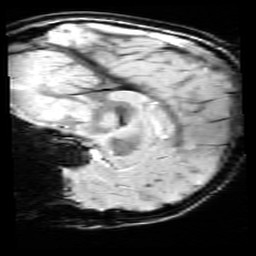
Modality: SWI
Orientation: sagittal
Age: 9
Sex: male
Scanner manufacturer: siemens
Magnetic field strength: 3 T
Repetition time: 0.027 s
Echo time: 0.02 s